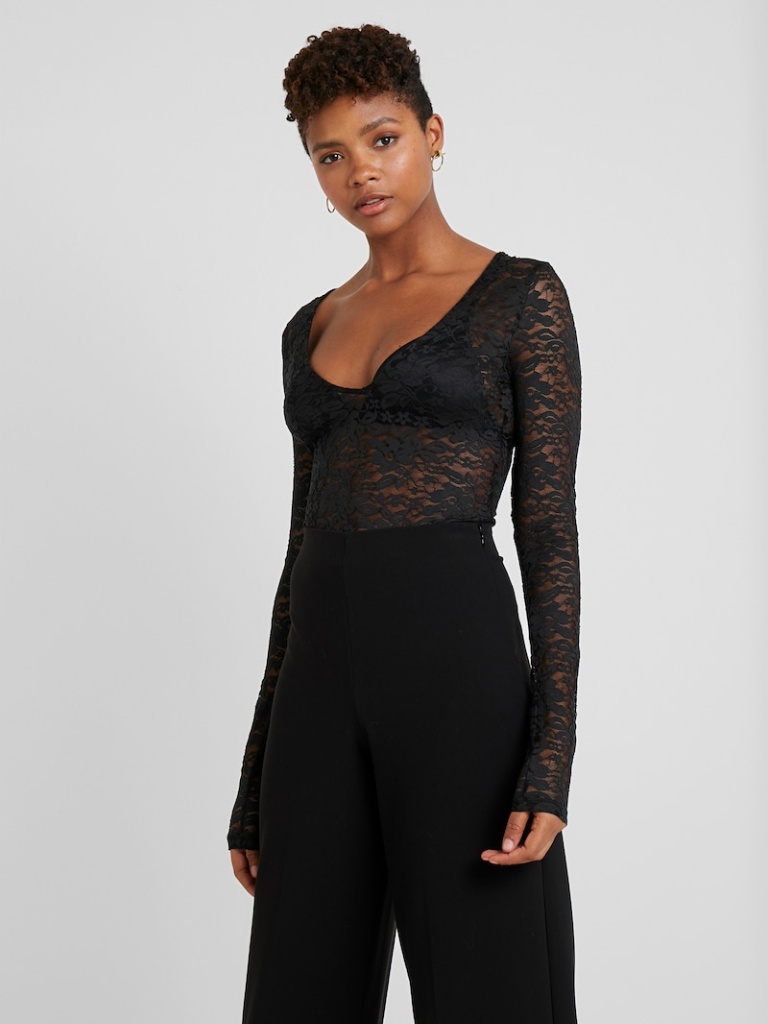
lace tight a long-sleeved with the sleeves down bodysuit length Fully Tucked in v-neck bodysuit